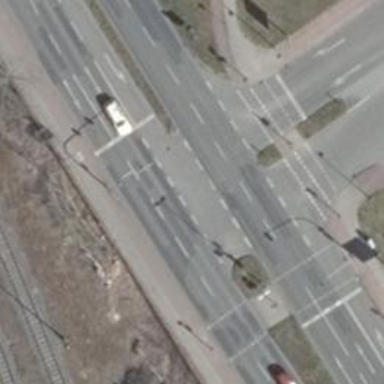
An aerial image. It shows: Road with traffic signals.